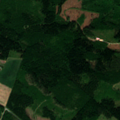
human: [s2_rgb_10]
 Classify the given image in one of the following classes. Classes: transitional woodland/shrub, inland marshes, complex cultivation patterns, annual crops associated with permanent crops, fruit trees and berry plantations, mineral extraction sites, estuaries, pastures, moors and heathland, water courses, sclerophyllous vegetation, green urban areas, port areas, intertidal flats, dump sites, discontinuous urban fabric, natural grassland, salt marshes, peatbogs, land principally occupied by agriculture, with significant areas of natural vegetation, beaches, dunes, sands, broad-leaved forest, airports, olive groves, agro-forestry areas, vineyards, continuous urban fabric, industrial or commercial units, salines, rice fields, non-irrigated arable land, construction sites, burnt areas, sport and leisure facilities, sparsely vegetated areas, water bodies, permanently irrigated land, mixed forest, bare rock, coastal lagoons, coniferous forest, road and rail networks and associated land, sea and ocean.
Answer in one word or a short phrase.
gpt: non-irrigated arable land, coniferous forest, mixed forest